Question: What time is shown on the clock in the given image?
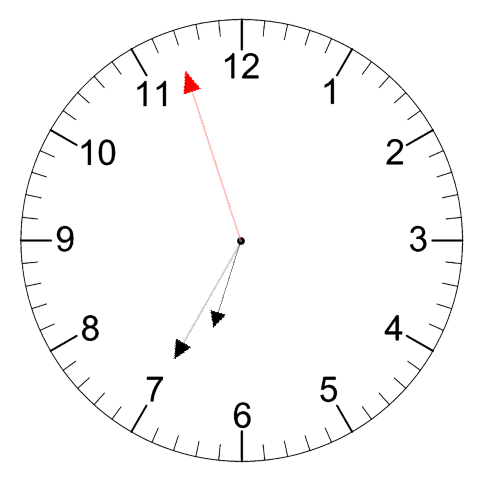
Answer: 06:34:57